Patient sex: M
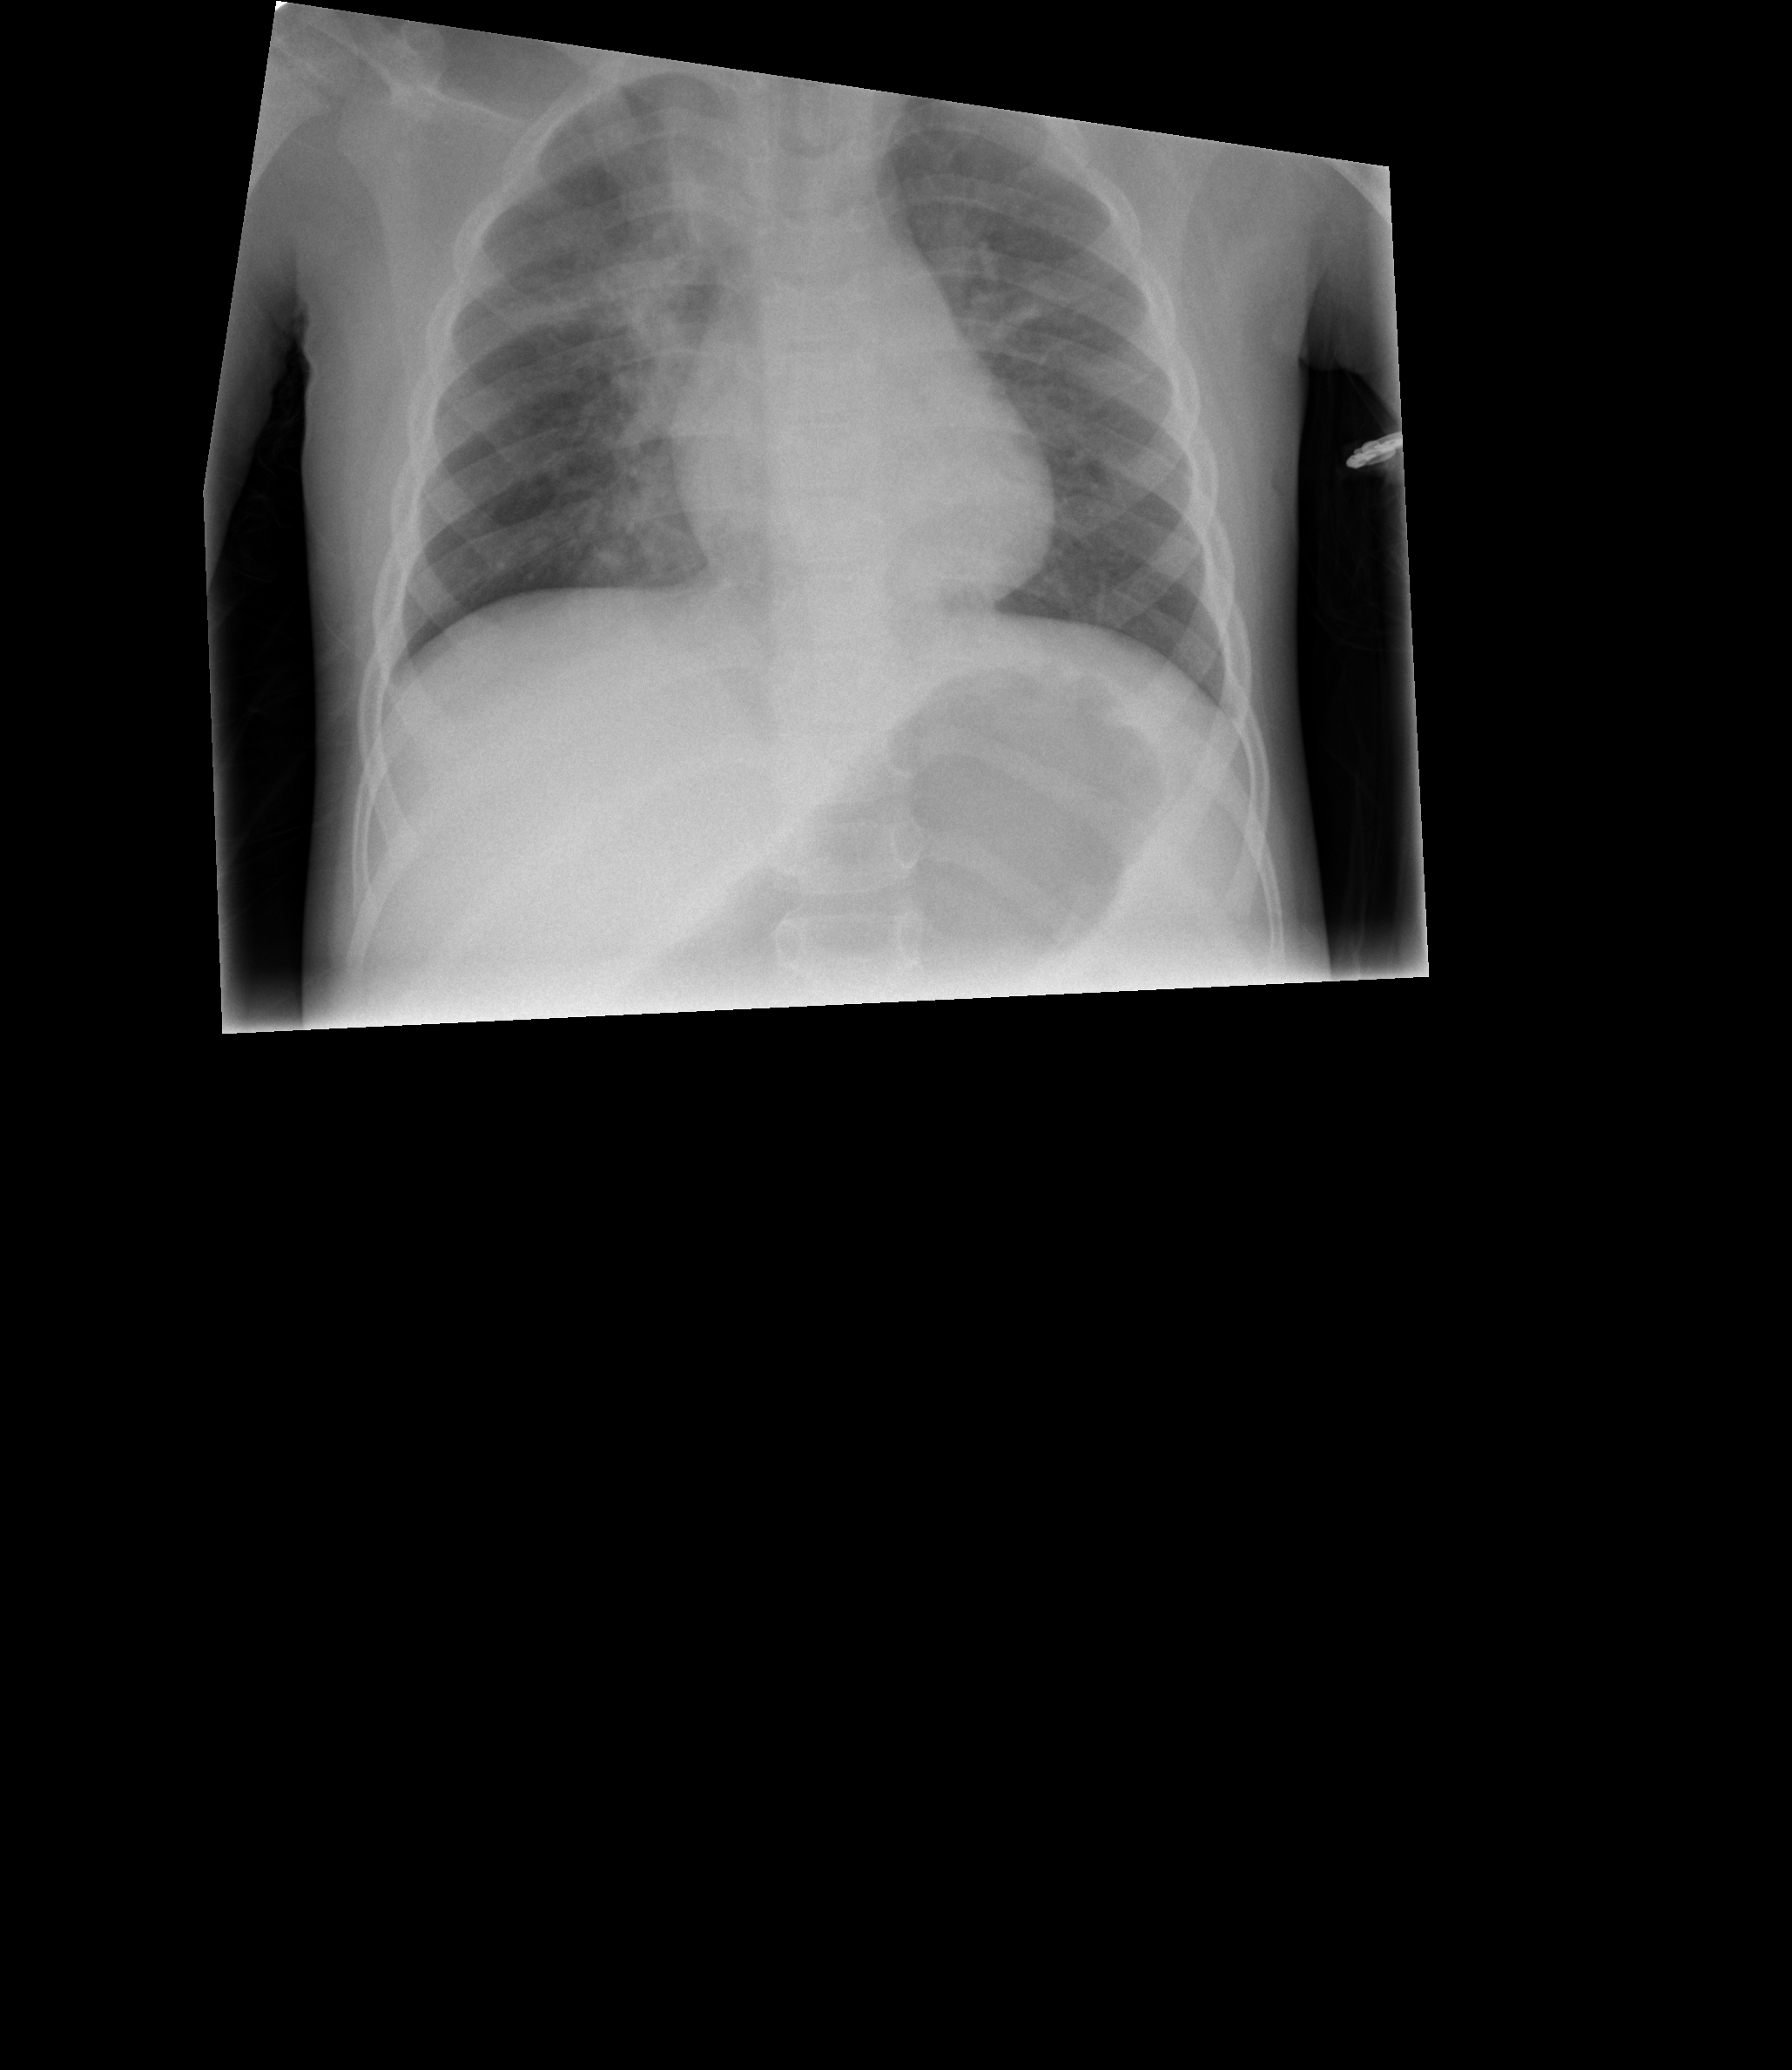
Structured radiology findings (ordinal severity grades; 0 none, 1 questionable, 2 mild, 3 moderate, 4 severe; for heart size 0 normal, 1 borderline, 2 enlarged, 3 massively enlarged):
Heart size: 0
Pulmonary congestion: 0
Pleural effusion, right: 0
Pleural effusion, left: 0
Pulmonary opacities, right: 3
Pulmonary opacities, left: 2
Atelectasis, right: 2
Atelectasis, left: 0